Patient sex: M
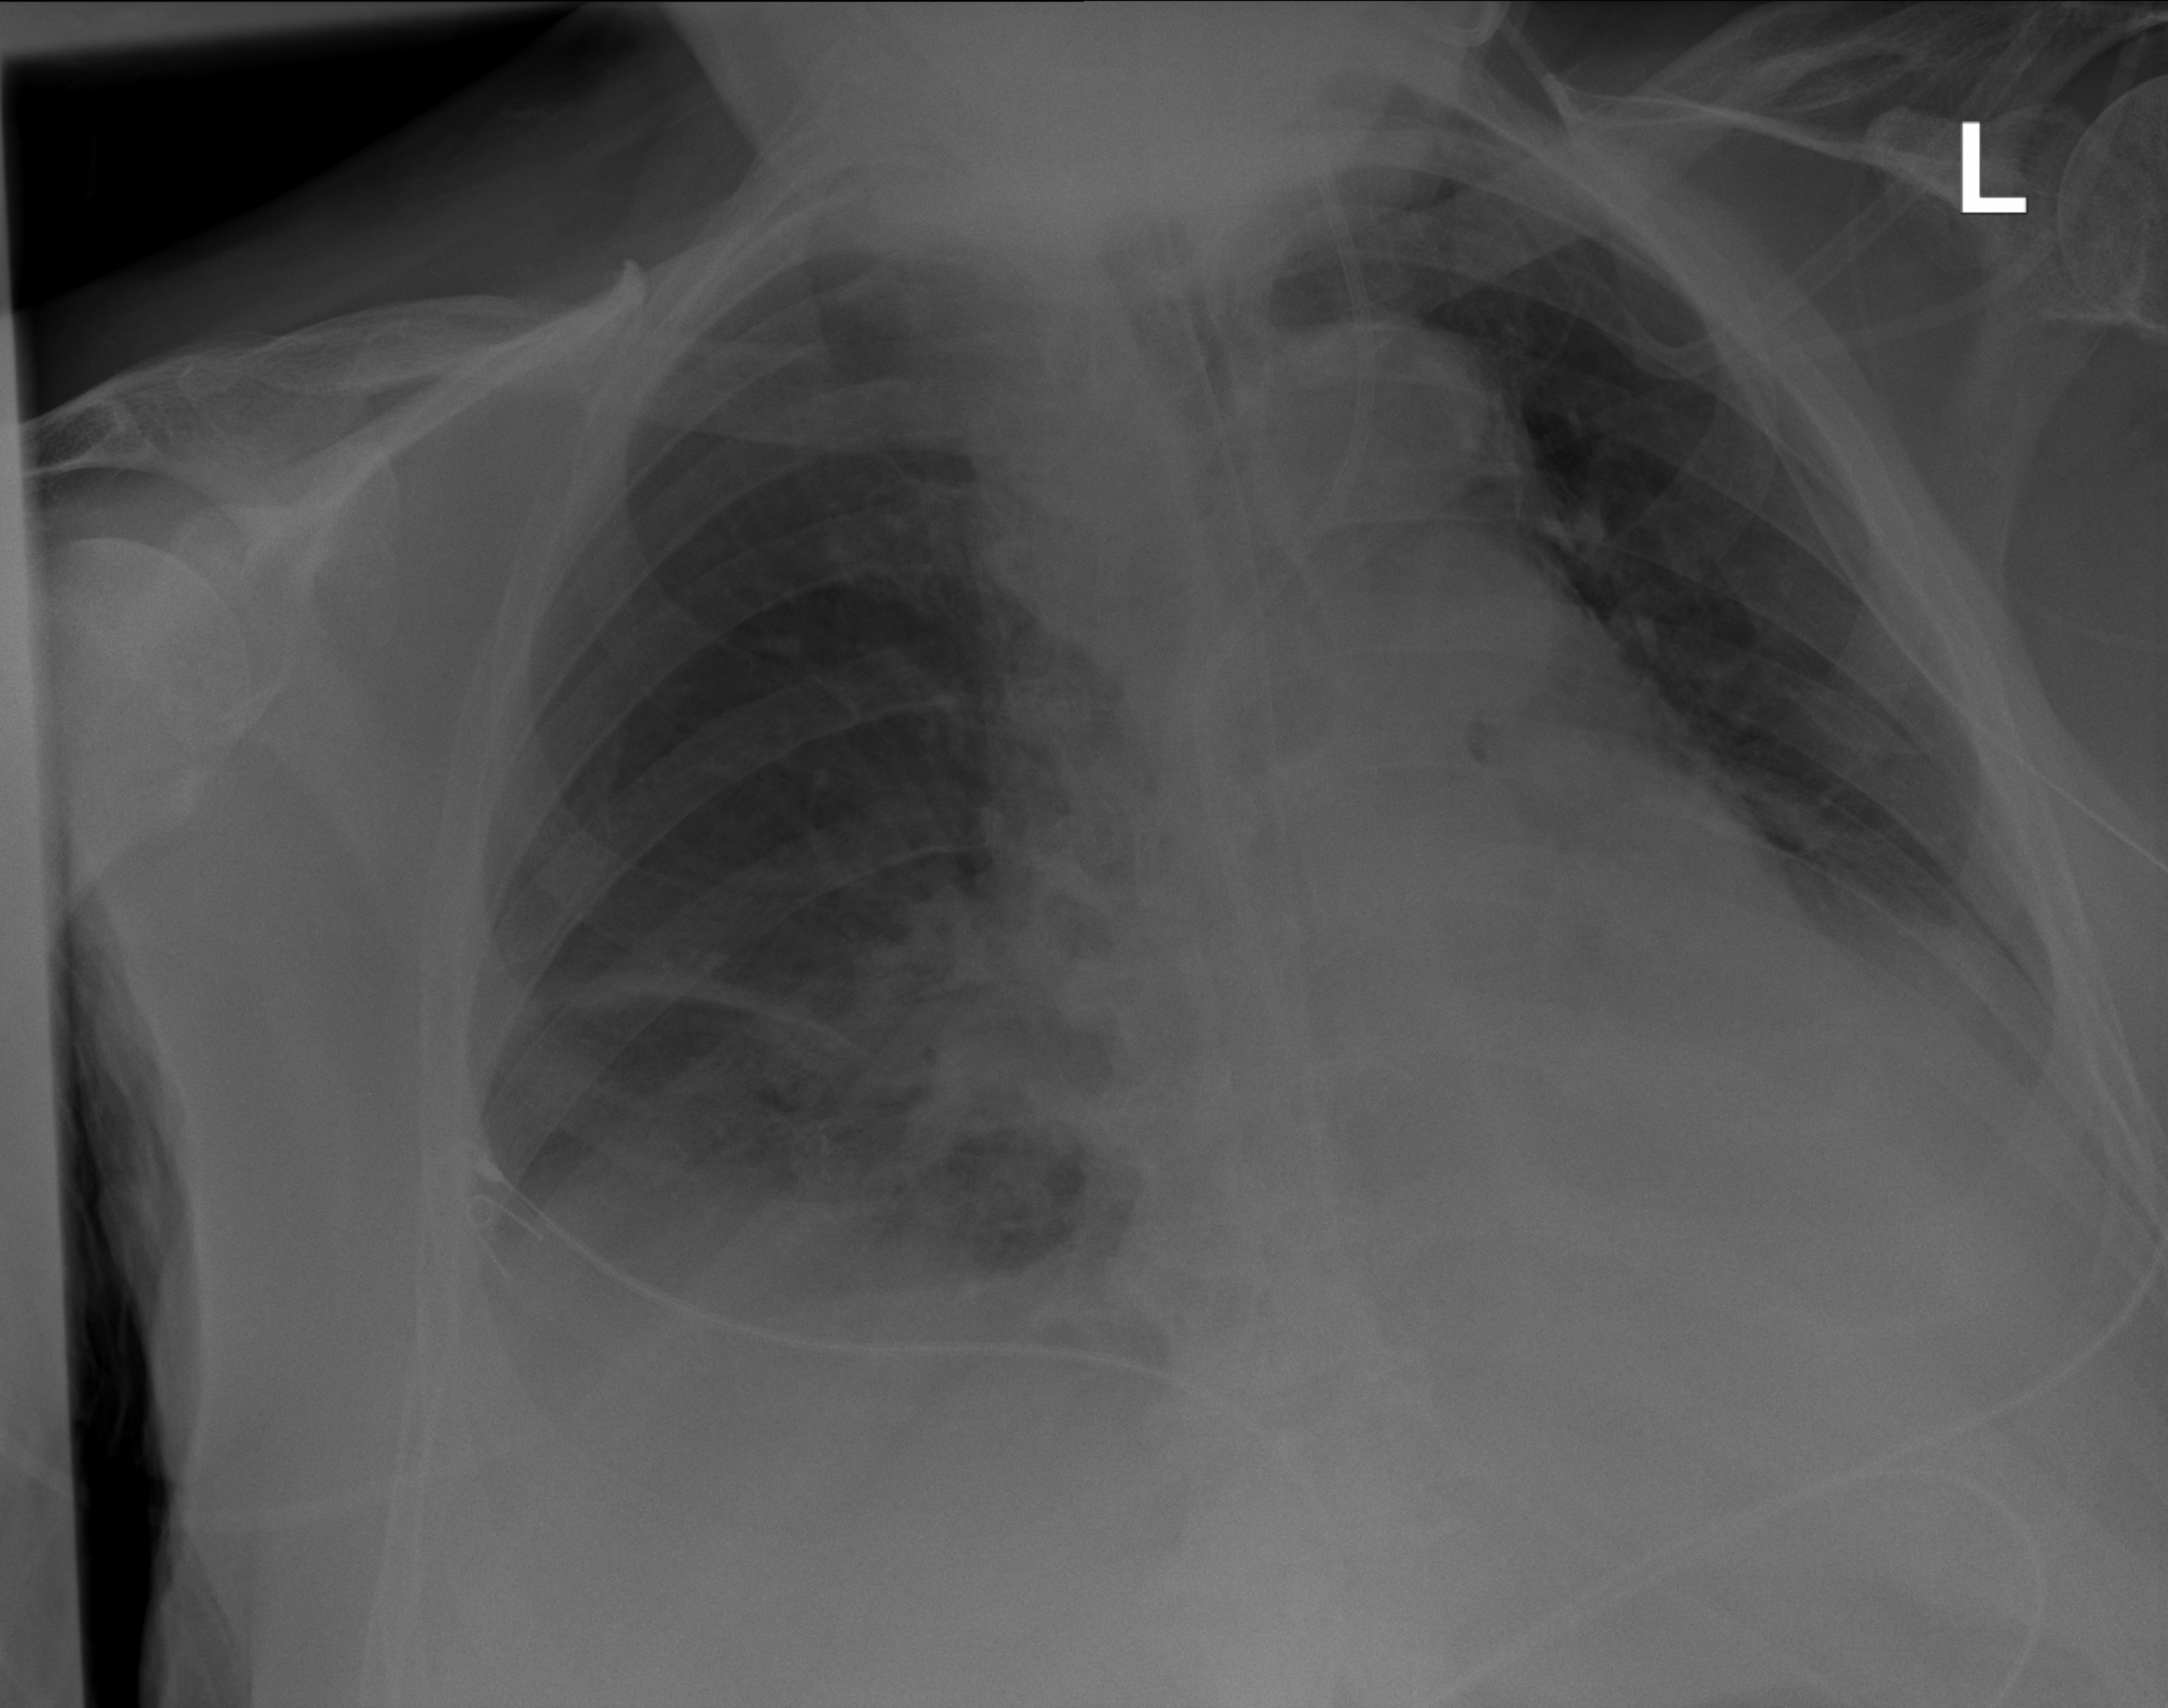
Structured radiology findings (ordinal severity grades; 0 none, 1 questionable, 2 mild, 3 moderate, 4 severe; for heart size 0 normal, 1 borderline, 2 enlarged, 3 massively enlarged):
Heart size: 1
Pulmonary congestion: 1
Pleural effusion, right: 2
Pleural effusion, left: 2
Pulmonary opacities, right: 1
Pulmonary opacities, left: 1
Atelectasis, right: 2
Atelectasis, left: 2